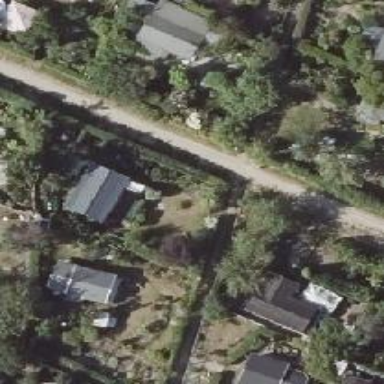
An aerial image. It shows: Compacted footway.